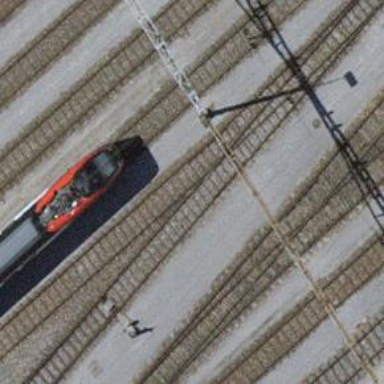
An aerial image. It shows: Railway yard with single rail track. The electrified track has contact line for power supply.